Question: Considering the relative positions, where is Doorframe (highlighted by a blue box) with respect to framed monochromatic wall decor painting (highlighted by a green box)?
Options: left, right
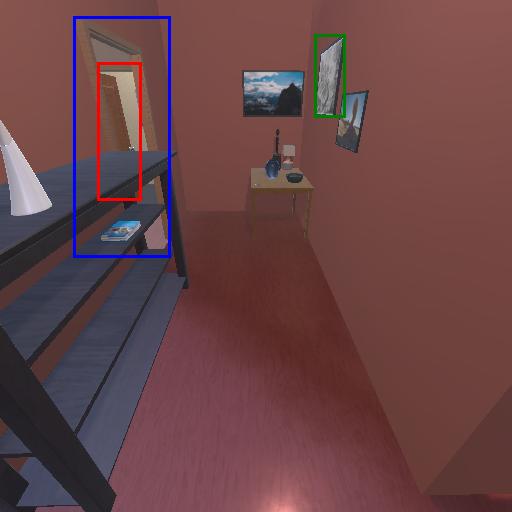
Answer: left